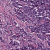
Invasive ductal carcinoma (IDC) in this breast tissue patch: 1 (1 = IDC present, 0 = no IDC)